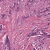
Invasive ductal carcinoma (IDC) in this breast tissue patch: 1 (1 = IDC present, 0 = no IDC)